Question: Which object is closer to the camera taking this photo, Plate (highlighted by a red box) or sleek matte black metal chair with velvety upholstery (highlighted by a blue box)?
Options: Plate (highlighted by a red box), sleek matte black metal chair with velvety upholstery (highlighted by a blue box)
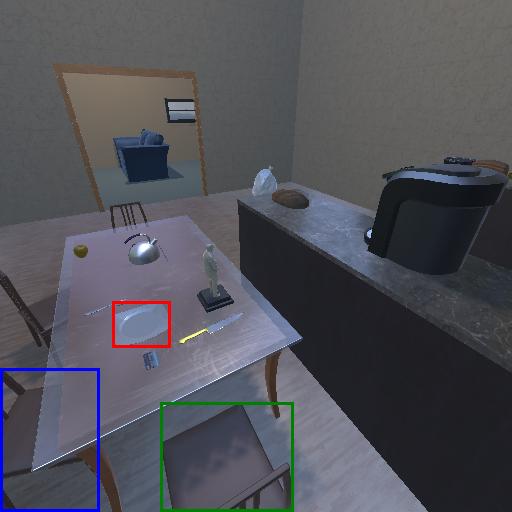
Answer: Plate (highlighted by a red box)